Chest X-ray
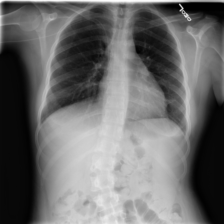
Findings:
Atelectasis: negative
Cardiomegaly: negative
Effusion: negative
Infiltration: positive
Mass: negative
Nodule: negative
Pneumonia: negative
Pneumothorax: negative
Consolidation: negative
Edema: negative
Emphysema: negative
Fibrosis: negative
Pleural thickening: negative
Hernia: negative